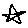
Label: star